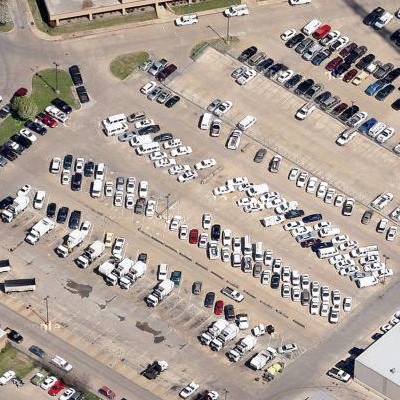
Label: Parking